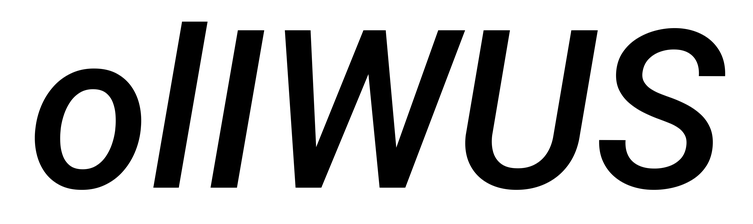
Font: Roboto-Italic_Medium_Italic